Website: home-depot
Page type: receipt
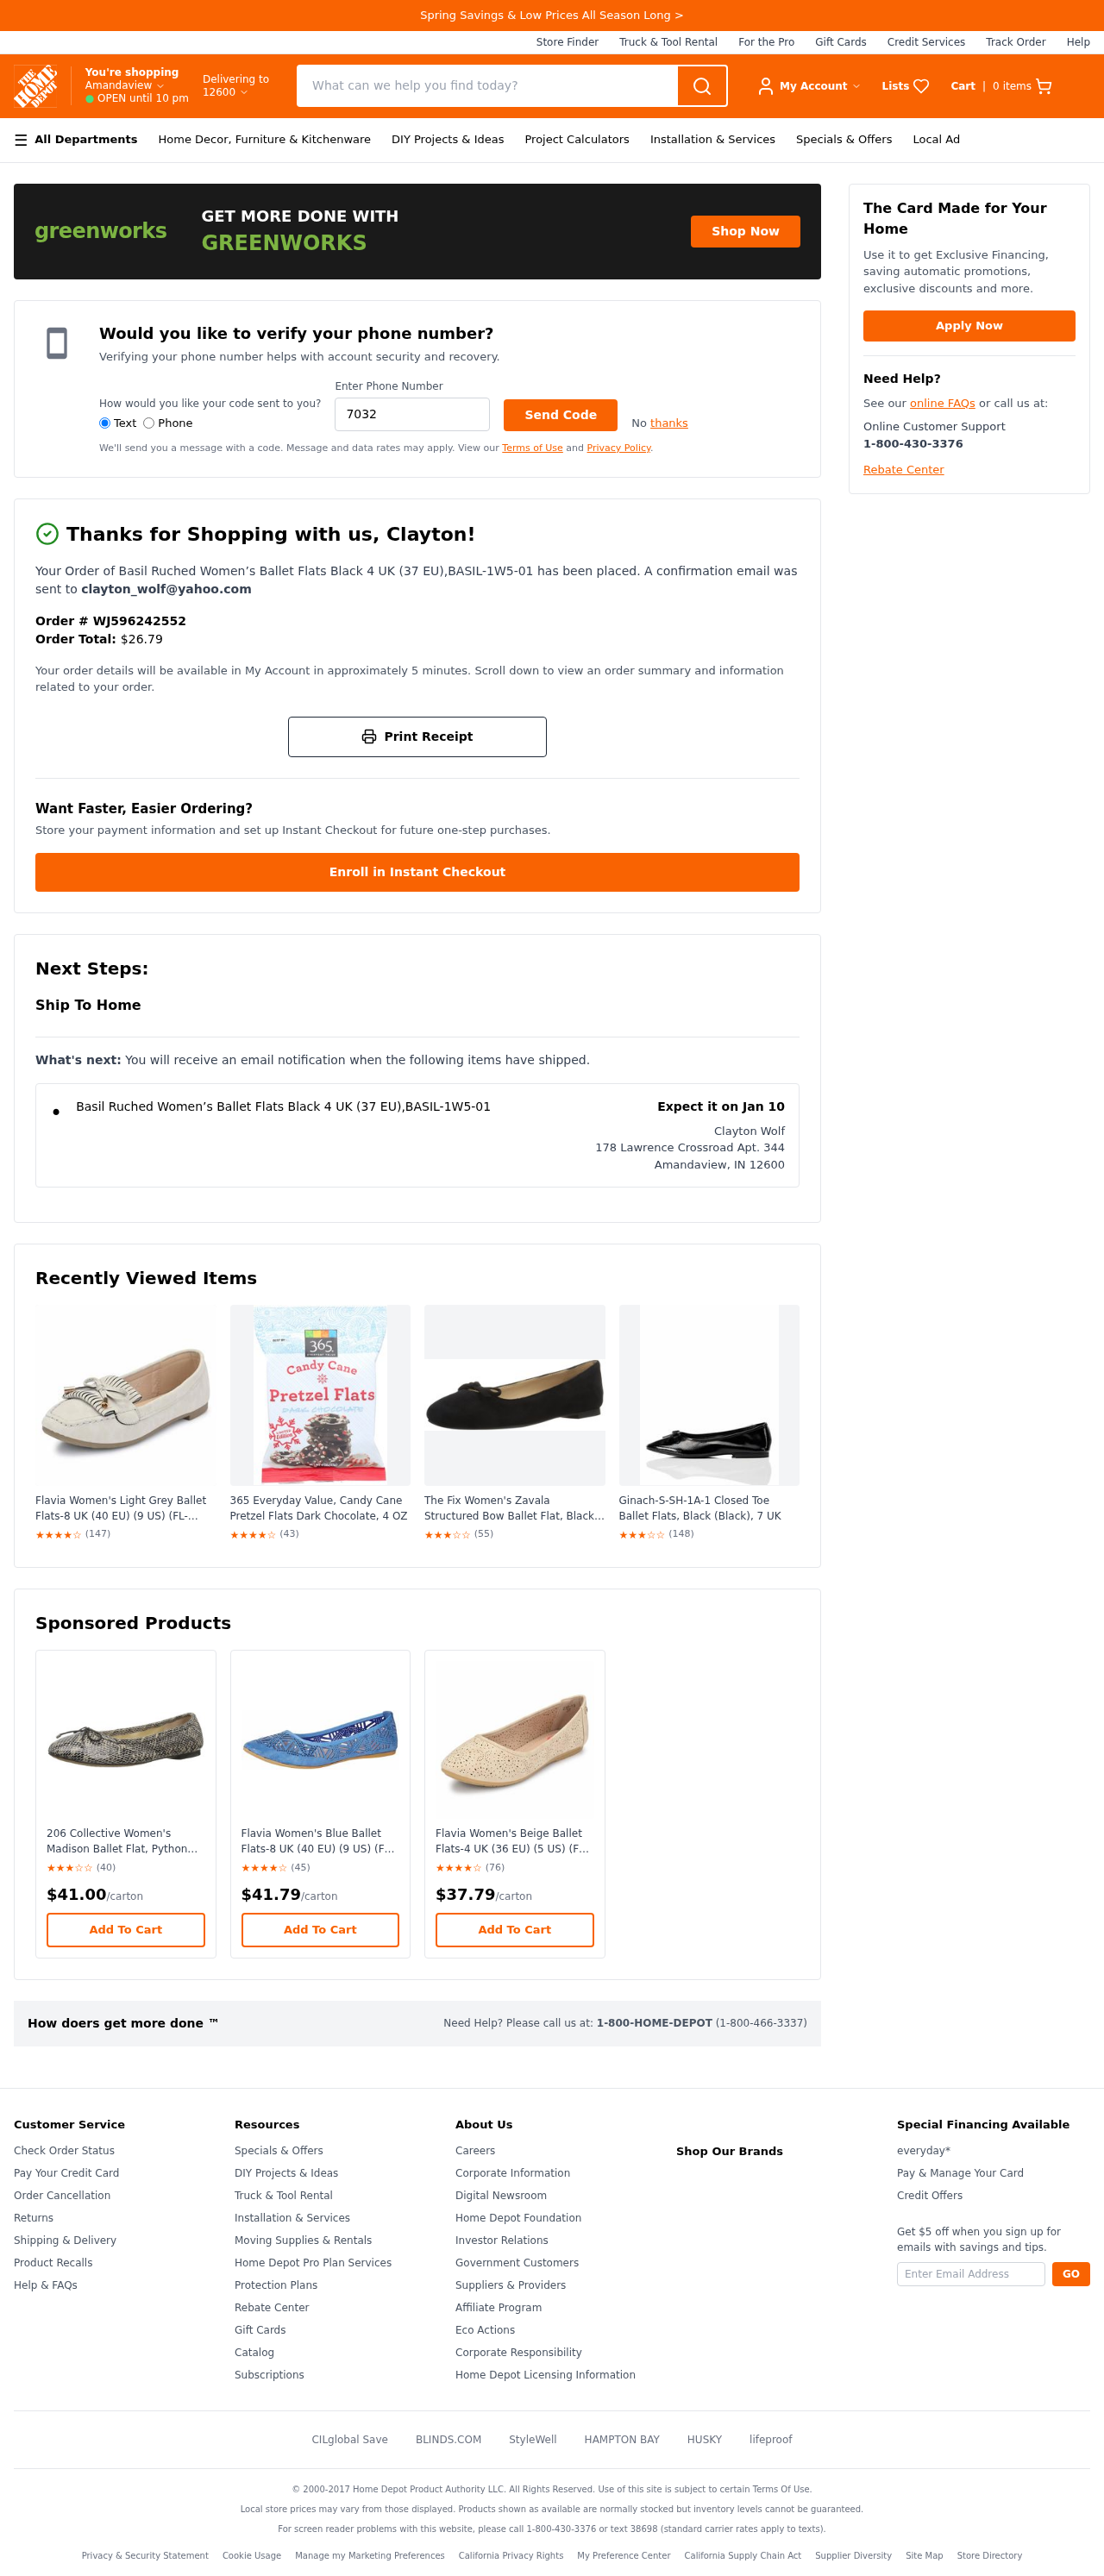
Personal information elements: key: PII_CITY
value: Amandaview
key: PII_CITY_STATE_ZIP
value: Amandaview, IN 12600
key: PII_EMAIL
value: clayton_wolf@yahoo.com
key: PII_FIRSTNAME
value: Clayton
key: PII_FULLNAME
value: Clayton Wolf
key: PII_PHONE
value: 7032306749
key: PII_POSTCODE
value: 12600
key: PII_STREET
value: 178 Lawrence Crossroad Apt. 344
Product elements: key: PRODUCT1_NAME
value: Basil Ruched Women’s Ballet Flats Black 4 UK (37 EU),BASIL-1W5-01
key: PRODUCT2_NAME
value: Flavia Women's Light Grey Ballet Flats-8 UK (40 EU) (9 US) (FL-916/GRY)
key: PRODUCT2_RATING
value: ★★★★☆
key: PRODUCT2_NUM_RATINGS
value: (147)
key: PRODUCT3_NAME
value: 365 Everyday Value, Candy Cane Pretzel Flats Dark Chocolate, 4 OZ
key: PRODUCT3_RATING
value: ★★★★☆
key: PRODUCT3_NUM_RATINGS
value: (43)
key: PRODUCT4_NAME
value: The Fix Women's Zavala Structured Bow Ballet Flat, Black, 9 B US
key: PRODUCT4_RATING
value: ★★★☆☆
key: PRODUCT4_NUM_RATINGS
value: (55)
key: PRODUCT5_NAME
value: Ginach-S-SH-1A-1 Closed Toe Ballet Flats, Black (Black), 7 UK
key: PRODUCT5_RATING
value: ★★★☆☆
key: PRODUCT5_NUM_RATINGS
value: (148)
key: PRODUCT6_NAME
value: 206 Collective Women's Madison Ballet Flat, Python Print, 5 B US
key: PRODUCT6_RATING
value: ★★★☆☆
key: PRODUCT6_NUM_RATINGS
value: (40)
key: PRODUCT6_PRICE
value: $41.00
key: PRODUCT7_NAME
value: Flavia Women's Blue Ballet Flats-8 UK (40 EU) (9 US) (FL-917/BLU)
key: PRODUCT7_RATING
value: ★★★★☆
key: PRODUCT7_NUM_RATINGS
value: (45)
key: PRODUCT7_PRICE
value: $41.79
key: PRODUCT8_NAME
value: Flavia Women's Beige Ballet Flats-4 UK (36 EU) (5 US) (FL-920/BGE)
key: PRODUCT8_RATING
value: ★★★★☆
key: PRODUCT8_NUM_RATINGS
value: (76)
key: PRODUCT8_PRICE
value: $37.79
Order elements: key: ORDER_NUM_ITEMS
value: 0
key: ORDER_ID
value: WJ596242552
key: ORDER_TOTAL
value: $26.79
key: ORDER_DELIVERY_DATE
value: Expect it on Jan 10